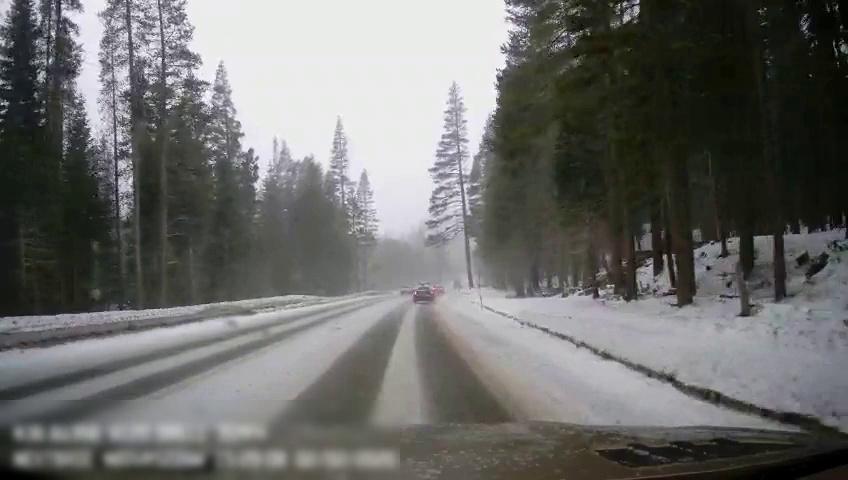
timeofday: Day
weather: Snowy
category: Drivable Space
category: Vehicles | Car
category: Vehicles | SUV